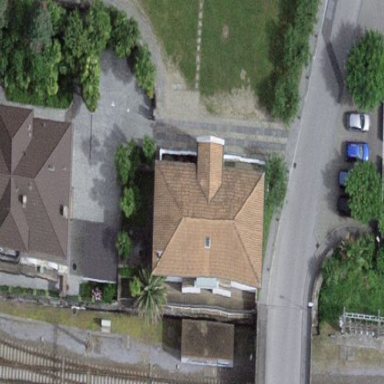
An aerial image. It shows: Building with hipped roof.